Interaction volume radius: 10 \u00c5
Interaction volume height: 20 \u00c5
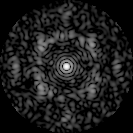
Disorder parameter: 0.6822